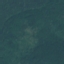
Label: Forest